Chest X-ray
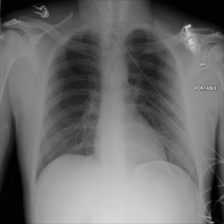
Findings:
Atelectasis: negative
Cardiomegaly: negative
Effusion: negative
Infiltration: negative
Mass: negative
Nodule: negative
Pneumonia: negative
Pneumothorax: negative
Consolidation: negative
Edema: negative
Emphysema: negative
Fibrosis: negative
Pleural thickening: negative
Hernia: negative